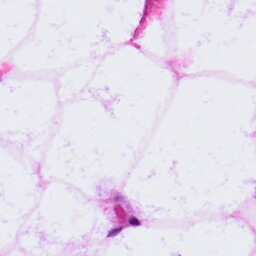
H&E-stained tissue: LymphNode